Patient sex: M
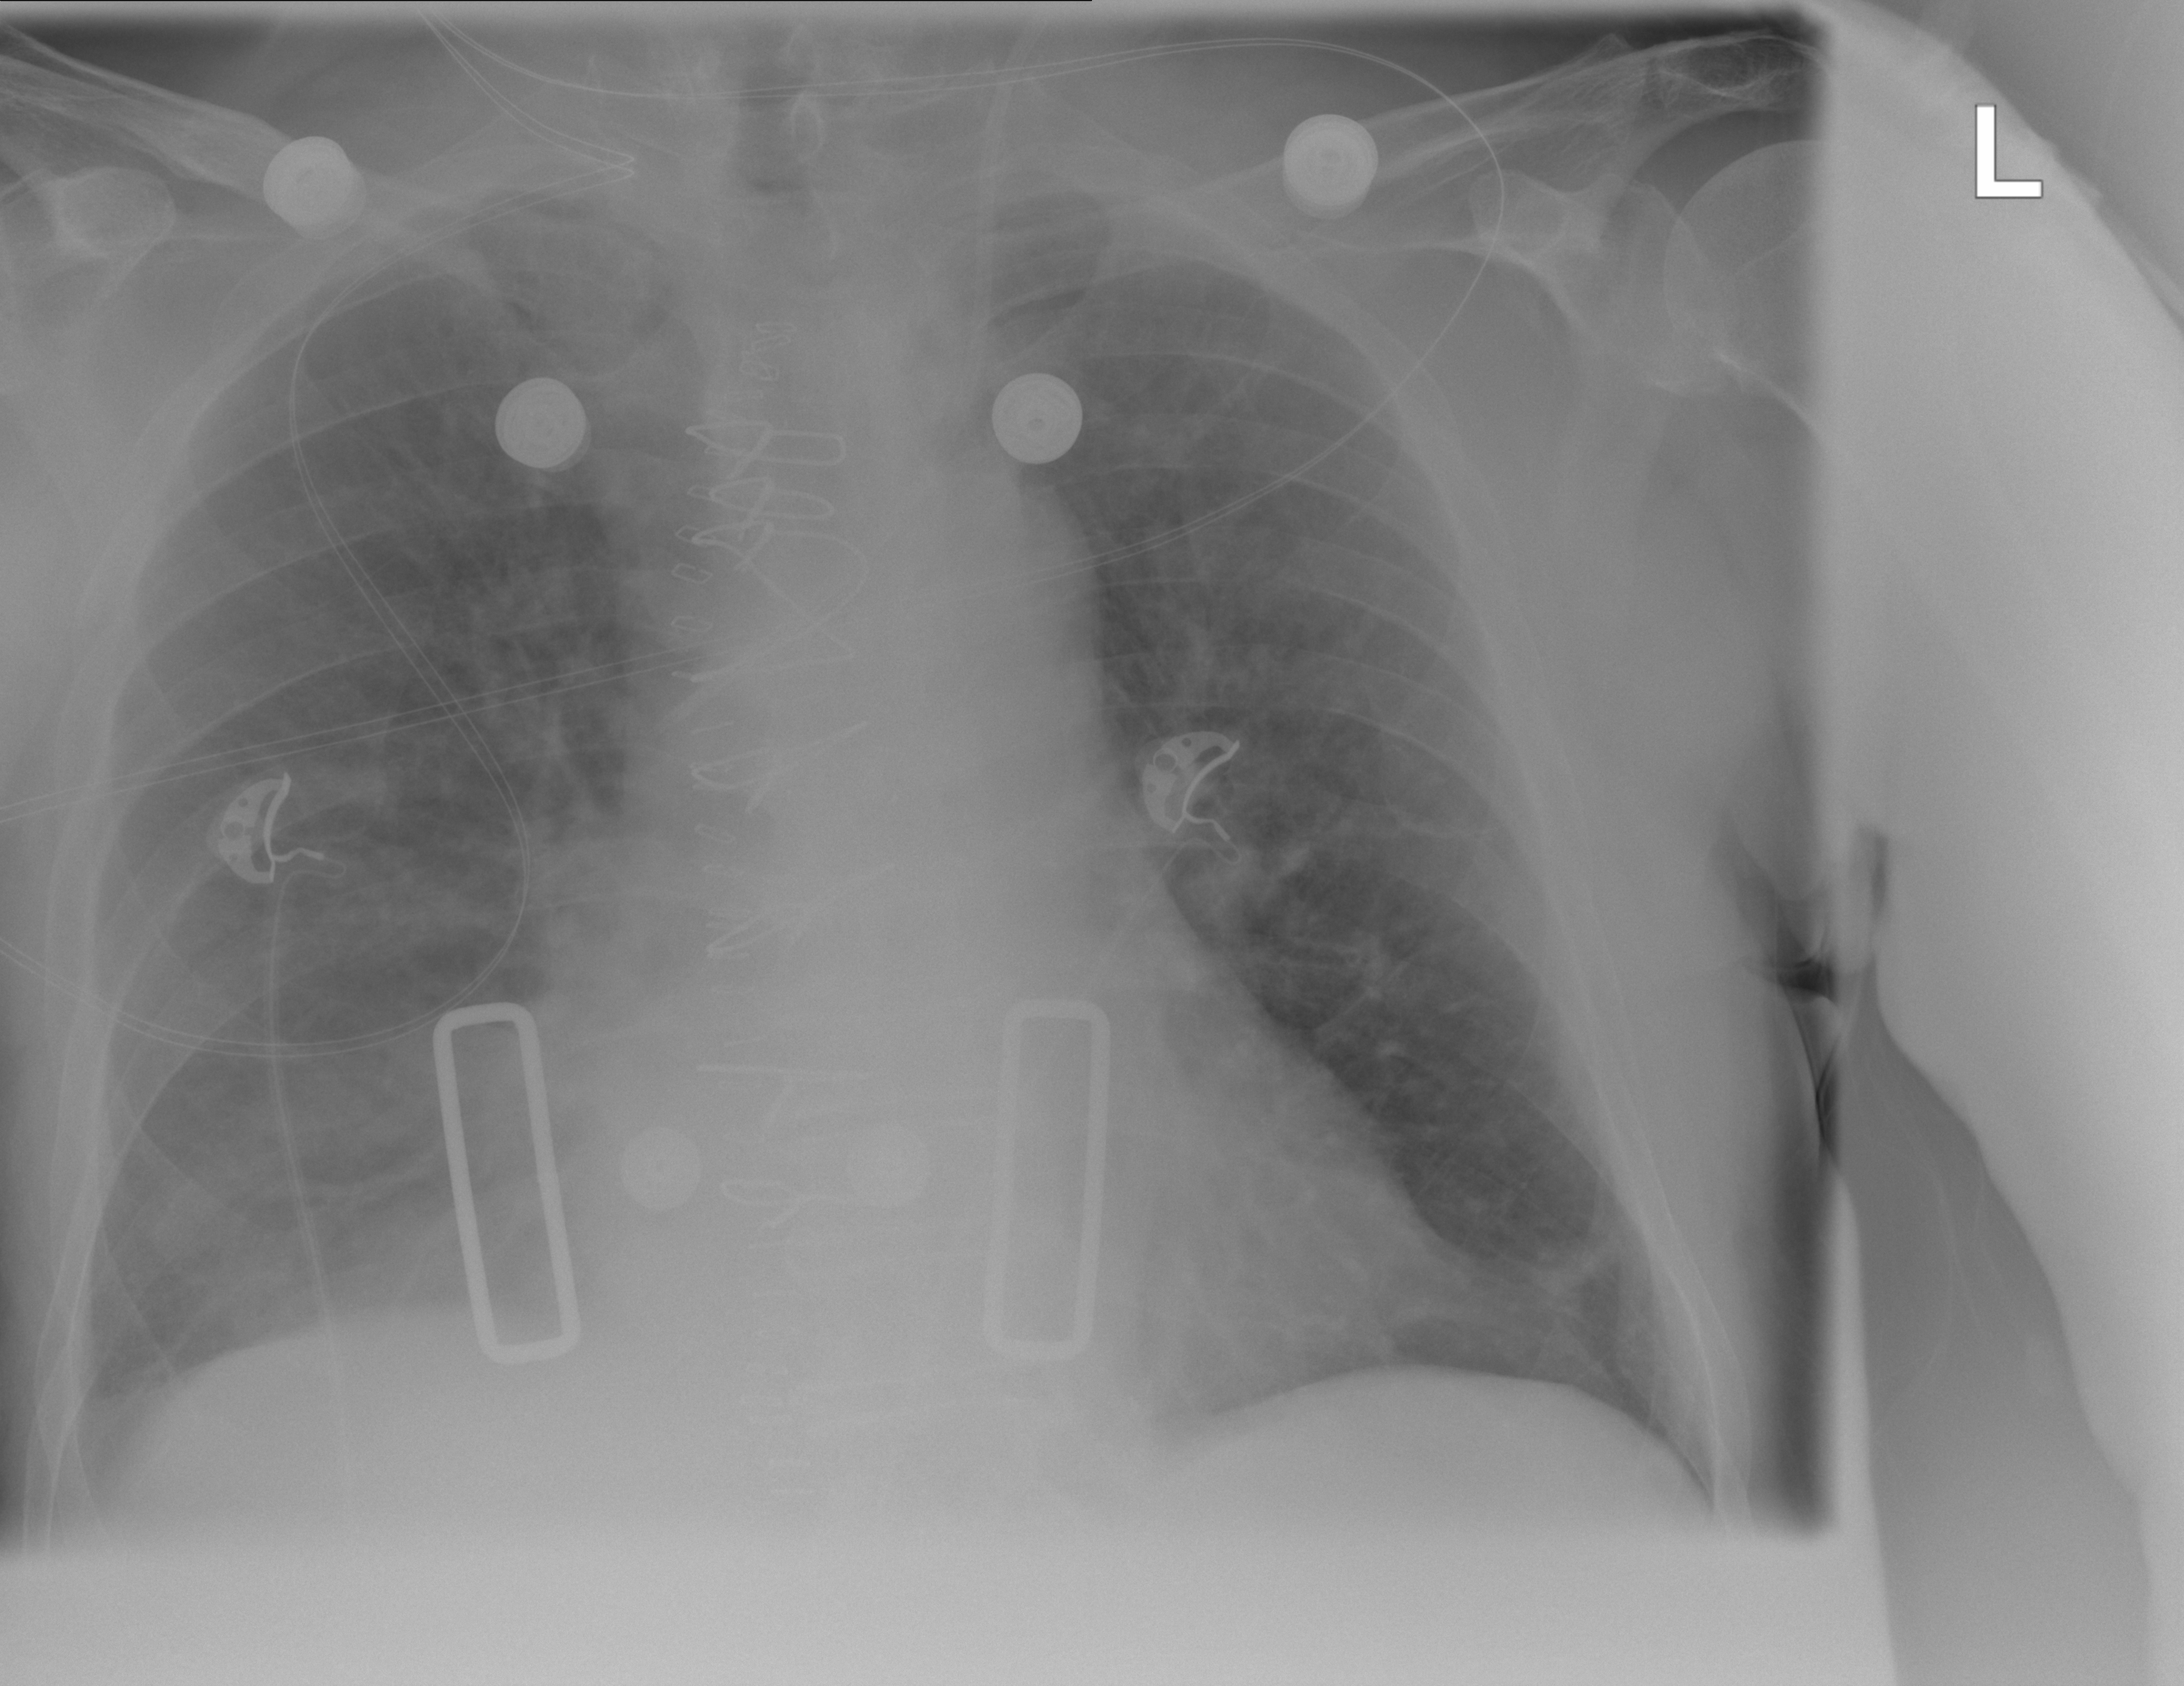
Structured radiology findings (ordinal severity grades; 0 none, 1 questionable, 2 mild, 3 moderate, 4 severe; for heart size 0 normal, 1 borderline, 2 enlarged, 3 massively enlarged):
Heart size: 0
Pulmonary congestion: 0
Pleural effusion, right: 0
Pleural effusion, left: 0
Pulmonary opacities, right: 0
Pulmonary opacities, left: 0
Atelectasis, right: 2
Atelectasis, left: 0